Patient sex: F
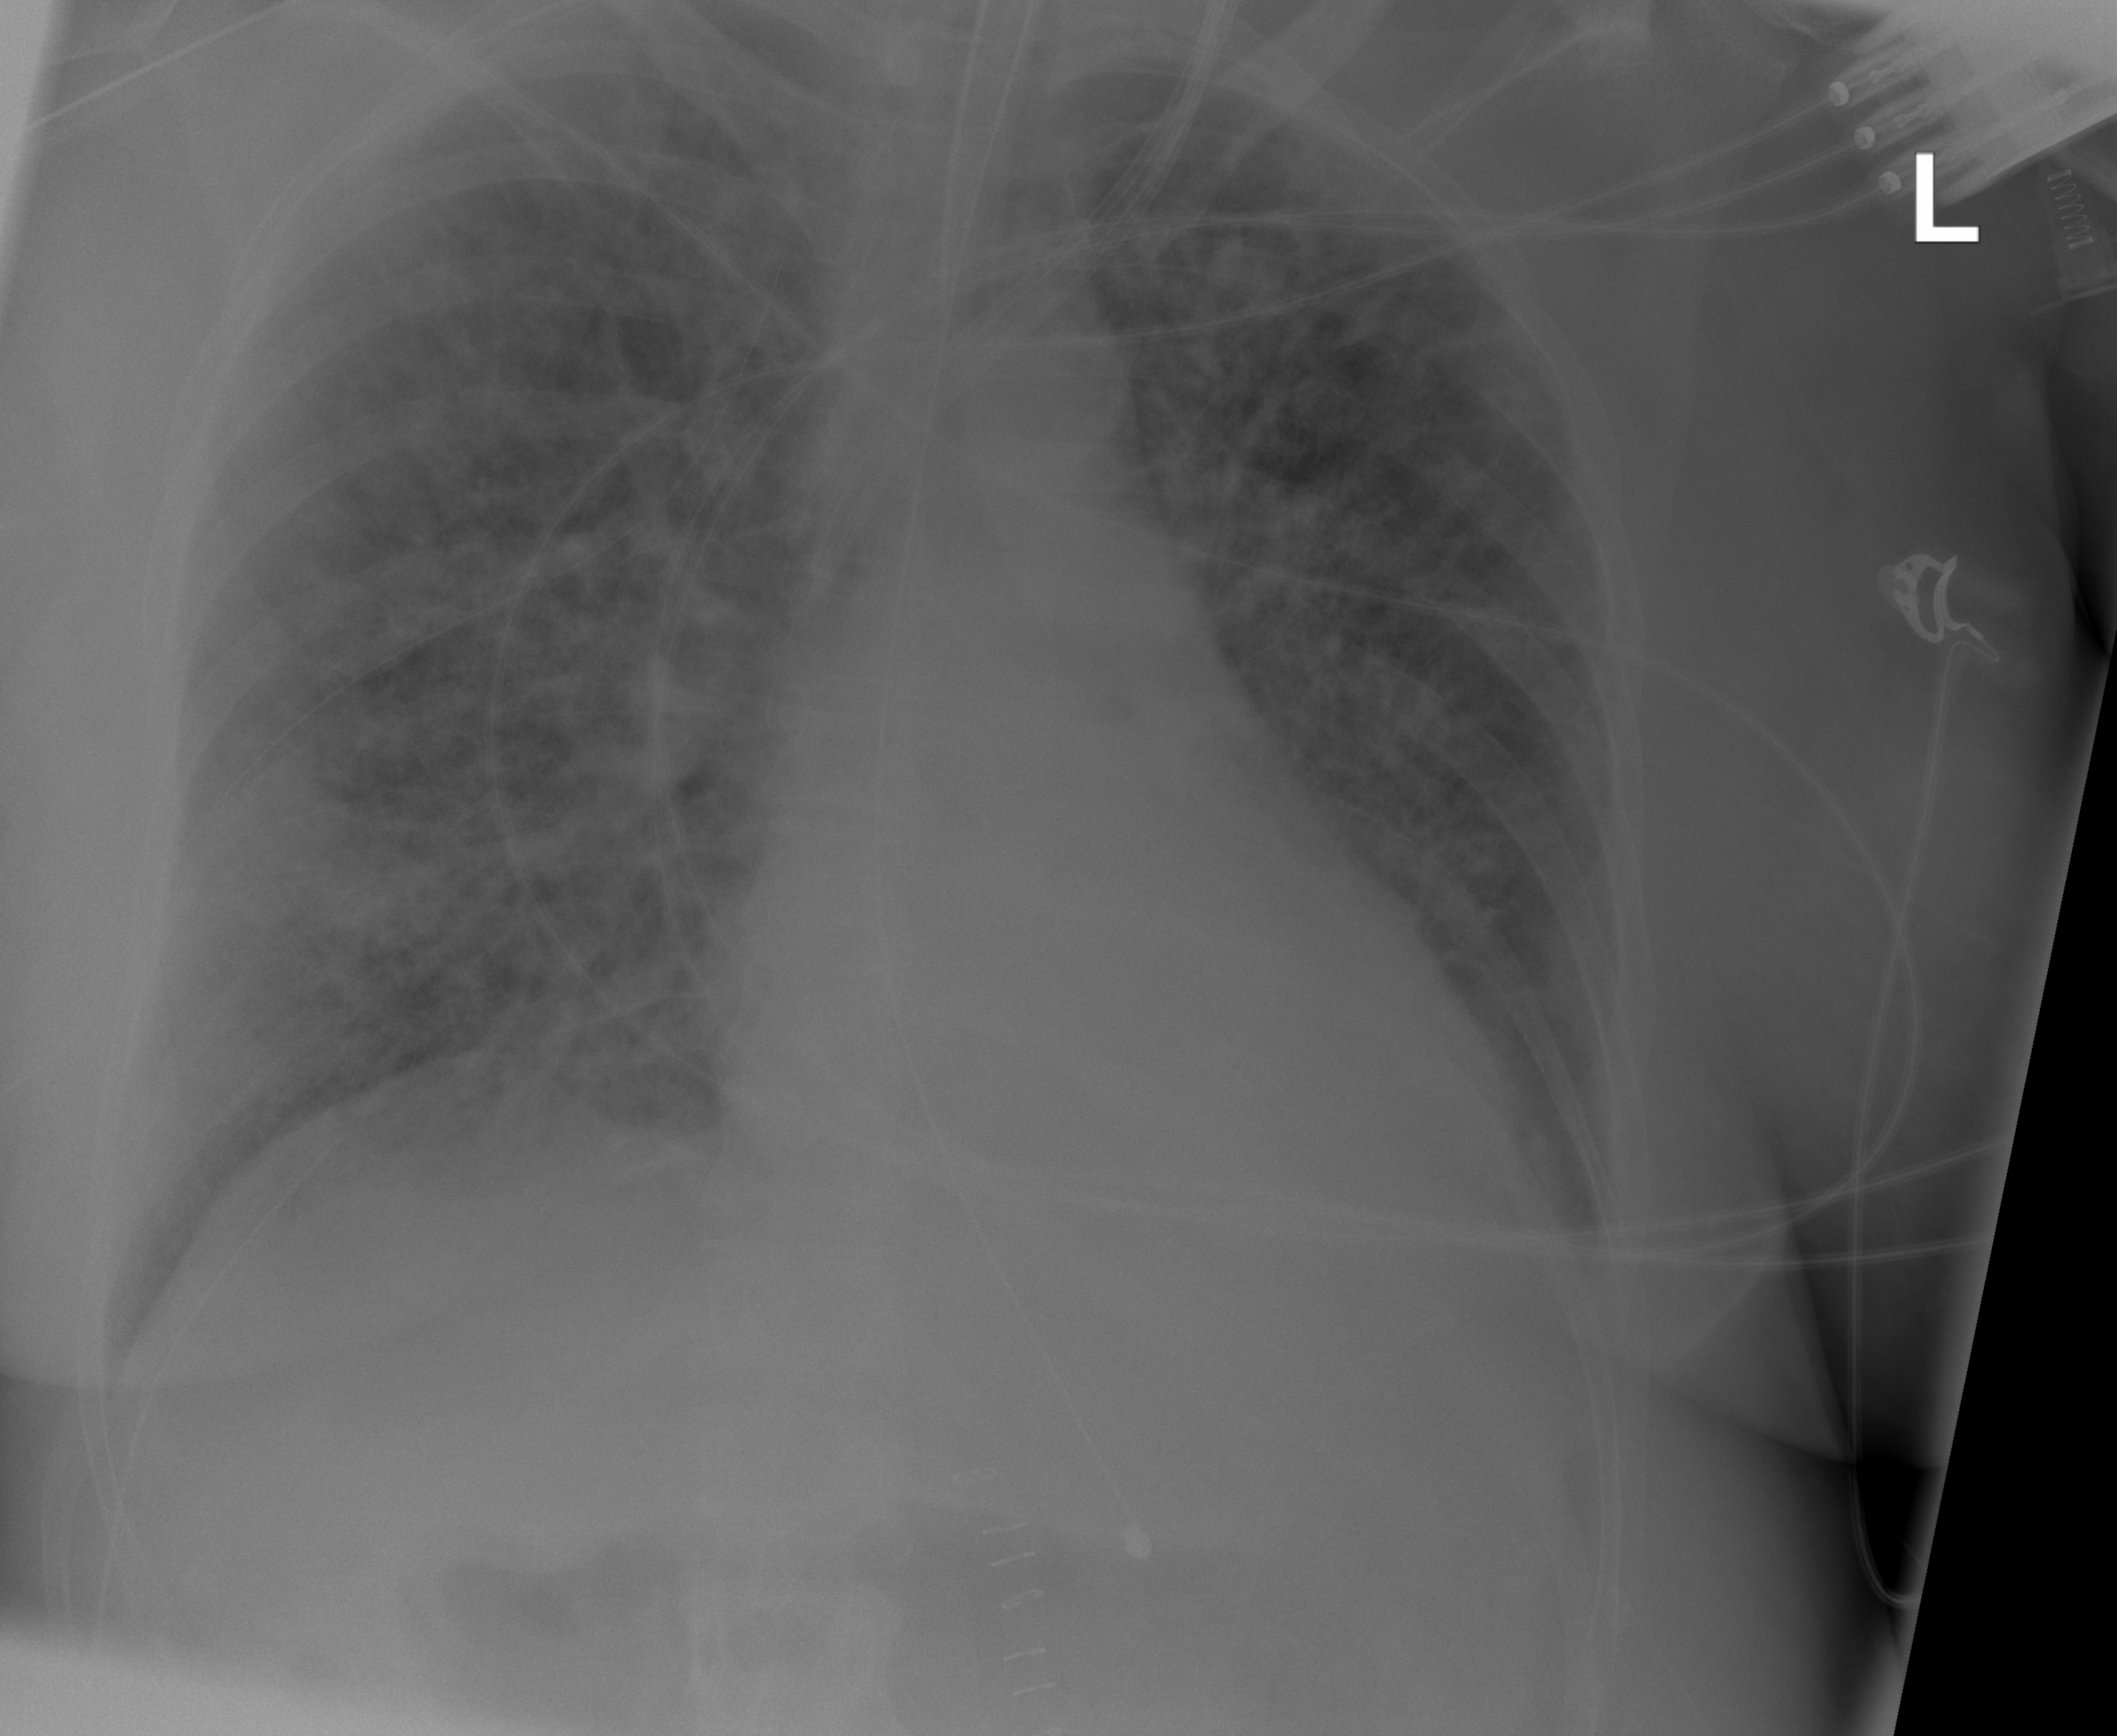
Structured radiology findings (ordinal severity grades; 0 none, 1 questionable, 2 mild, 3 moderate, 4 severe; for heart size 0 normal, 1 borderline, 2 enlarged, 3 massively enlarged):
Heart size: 1
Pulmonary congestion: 2
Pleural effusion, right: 0
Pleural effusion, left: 0
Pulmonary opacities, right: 3
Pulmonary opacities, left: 2
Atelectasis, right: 2
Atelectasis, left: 2